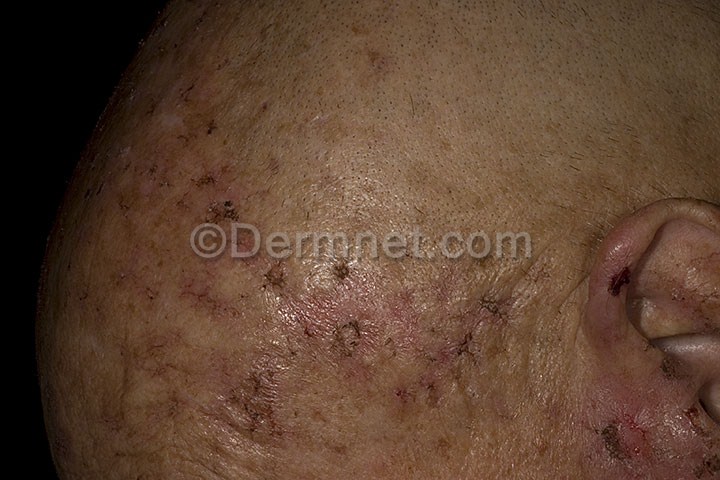
Disease: Actinic Keratosis Basal Cell Carcinoma and other Malignant Lesions